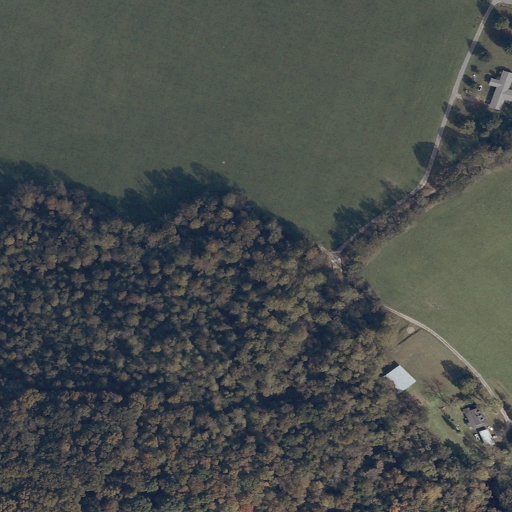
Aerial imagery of valley in Alabama named Cluck Cove containing pasture, deciduous forest, open development, mixed forest, and low intensity development